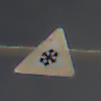
Verkehrszeichen: SchneeOderEisglaette
Umgebung: Outdoor, Urban
Tageszeit: Night
Wetter: PartlyCloudy
Licht: Artificial
Jahreszeit: NotSpecified
Kontrast: HighContrast